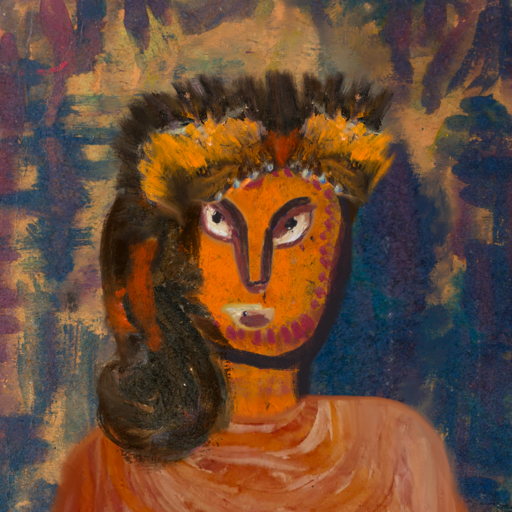
Background: InTheSun, Head And Neck Front: Doll, Face Front: After_Raid, Bust: Pious_Lady, Hair Front: Gypsy_Queen, Head Accessory: Gypsy_Queen, Second Necklace: Blank, Necklace: Blank, Baby: Blank